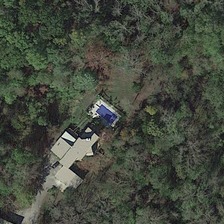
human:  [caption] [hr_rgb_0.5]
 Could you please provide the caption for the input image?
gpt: many green trees are around a building .

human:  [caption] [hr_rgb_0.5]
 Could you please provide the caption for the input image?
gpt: many green trees are around a building .

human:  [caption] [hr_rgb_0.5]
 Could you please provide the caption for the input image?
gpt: many green trees are around a building .

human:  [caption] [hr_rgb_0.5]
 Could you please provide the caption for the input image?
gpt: many green trees are around a building .

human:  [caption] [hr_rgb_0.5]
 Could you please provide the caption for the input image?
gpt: many green trees are around a building .